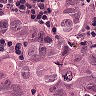
Metastatic tissue present: yes